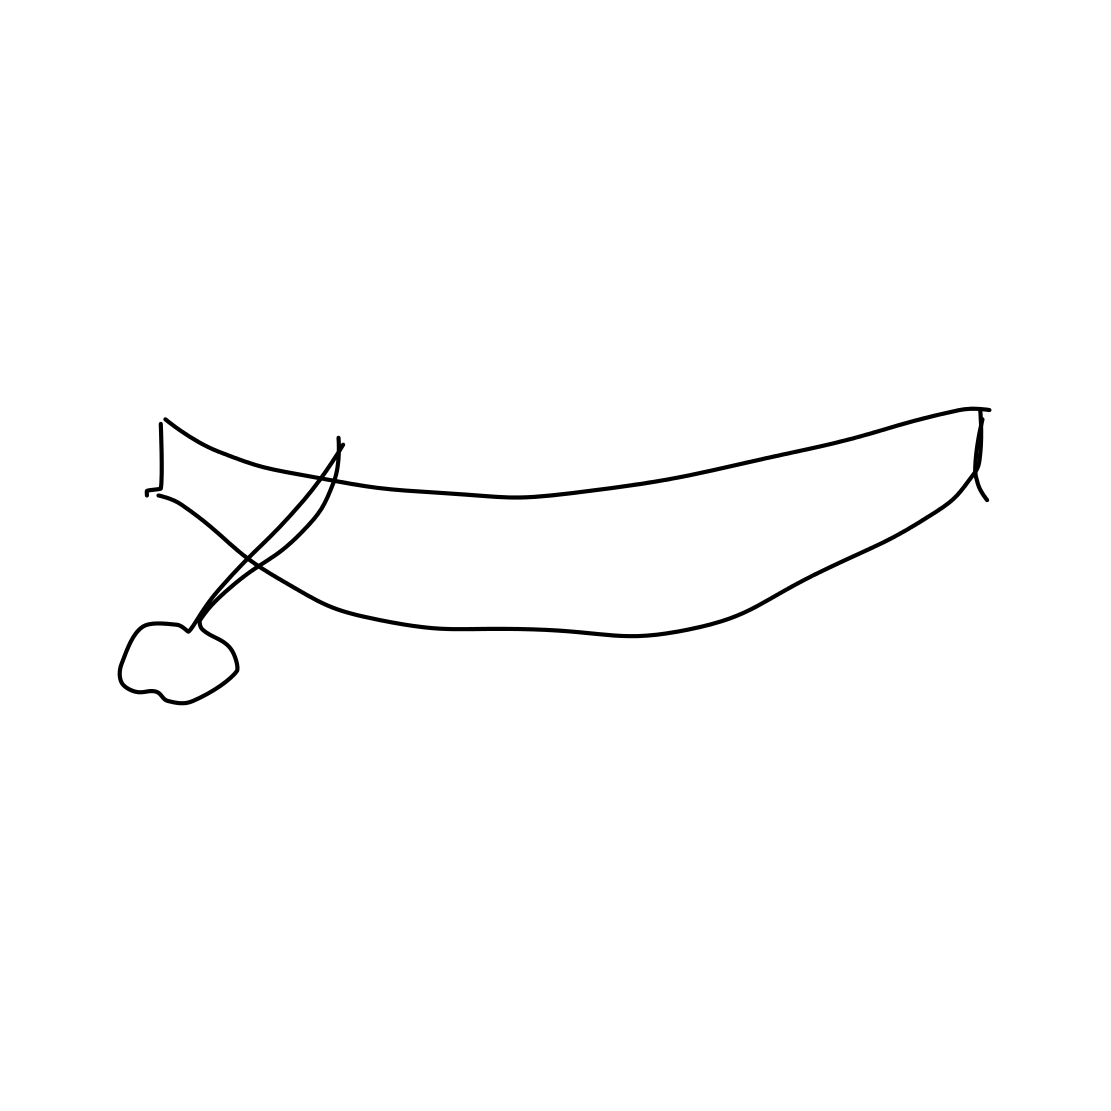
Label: canoe